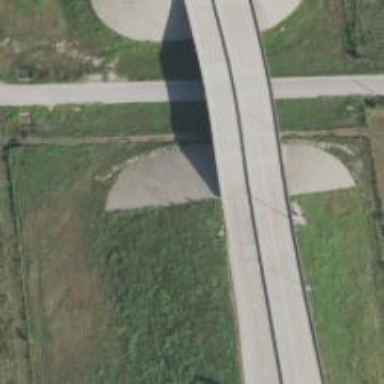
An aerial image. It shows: Motorway bridge with expressway features.